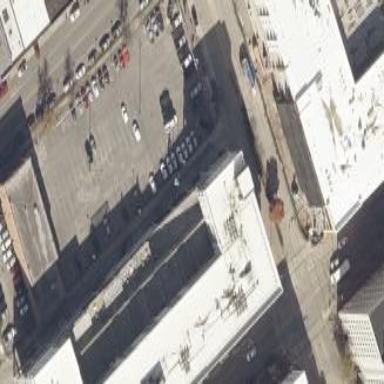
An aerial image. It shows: Part of the building is designated for retail.